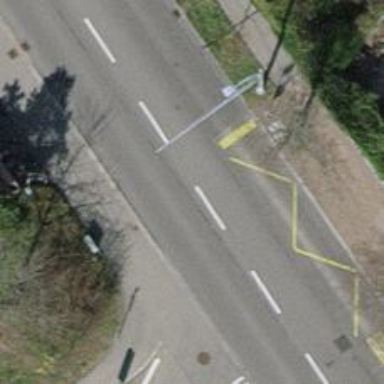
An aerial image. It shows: Trolleybus stop position for public transport.